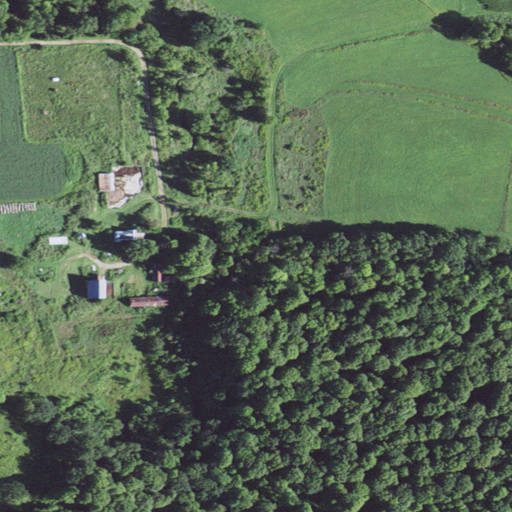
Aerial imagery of valley in Wisconsin named Cat Hollow containing pasture, deciduous forest, cultivated crops, mixed forest, open development, low intensity development, and woody wetlands